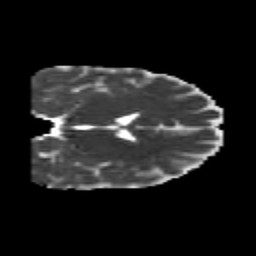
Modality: MD
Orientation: coronal
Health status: healthy
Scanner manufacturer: philips
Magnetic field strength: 3 T
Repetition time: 6.964 s
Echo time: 0.092 s